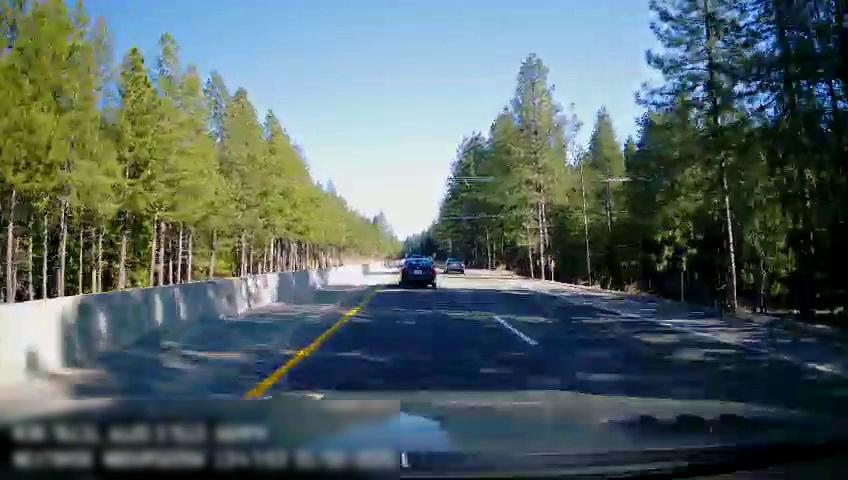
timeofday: Day
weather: Sunny
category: Drivable Space
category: Vehicles | Car
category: Vehicles | Car
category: Lanes | Alternate Lane
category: Lanes | Current Lane
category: Lanes | Current Lane